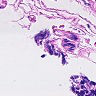
Metastatic tissue present: no